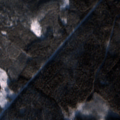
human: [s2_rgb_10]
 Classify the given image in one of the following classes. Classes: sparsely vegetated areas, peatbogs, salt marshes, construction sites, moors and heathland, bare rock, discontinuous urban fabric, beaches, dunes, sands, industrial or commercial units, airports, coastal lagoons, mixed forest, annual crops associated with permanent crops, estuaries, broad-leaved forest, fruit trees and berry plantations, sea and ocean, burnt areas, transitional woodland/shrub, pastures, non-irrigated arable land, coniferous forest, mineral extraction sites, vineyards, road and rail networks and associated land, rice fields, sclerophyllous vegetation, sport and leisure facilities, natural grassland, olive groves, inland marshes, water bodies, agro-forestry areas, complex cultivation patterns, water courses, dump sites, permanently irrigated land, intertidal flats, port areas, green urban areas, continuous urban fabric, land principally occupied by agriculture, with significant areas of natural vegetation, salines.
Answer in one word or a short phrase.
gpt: coniferous forest